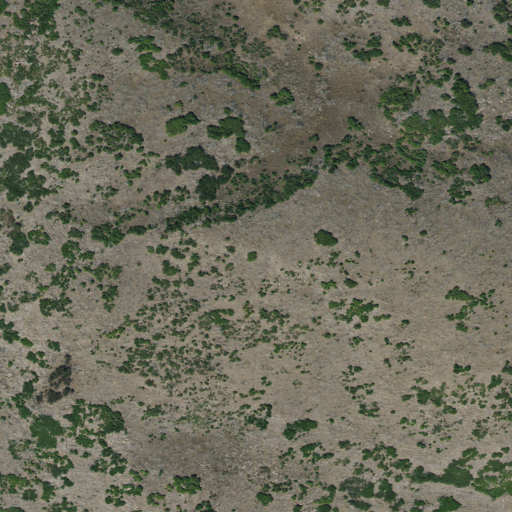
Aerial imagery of mountain in Utah named Woodtick Hill containing grassland and shrub